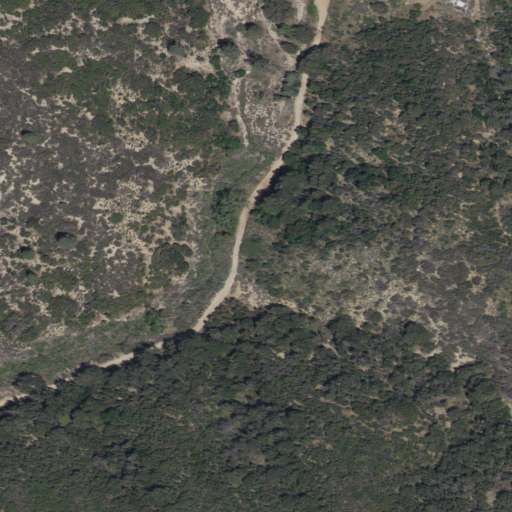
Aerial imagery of valley in California named Sand Canyon containing shrub, evergreen forest, mixed forest, open development, and low intensity development